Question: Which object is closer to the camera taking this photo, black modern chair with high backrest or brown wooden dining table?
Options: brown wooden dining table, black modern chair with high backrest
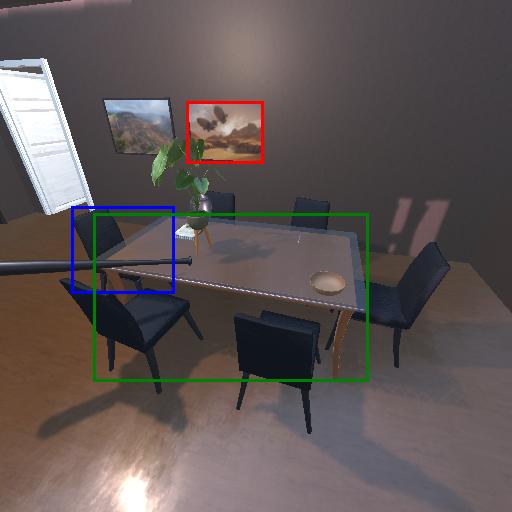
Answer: brown wooden dining table